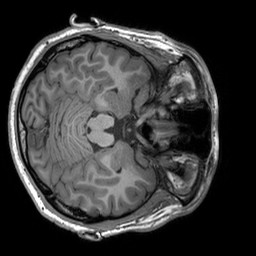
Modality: T1w
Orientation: axial
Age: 22
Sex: male
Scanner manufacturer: siemens
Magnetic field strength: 3 T
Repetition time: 2.3 s
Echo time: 0.00303 s